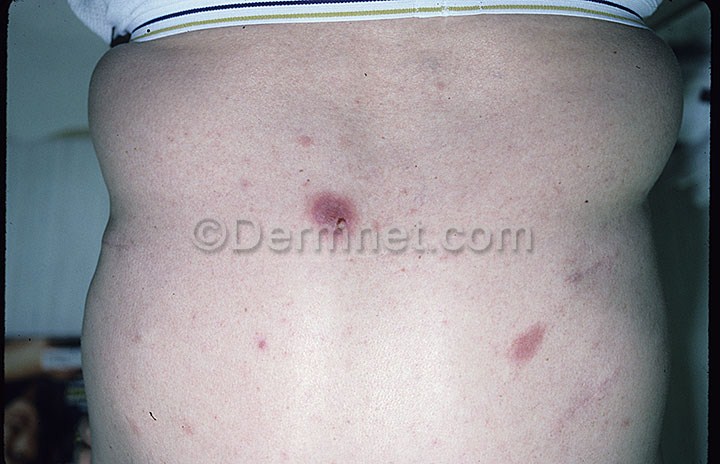
Disease: Exanthems and Drug Eruptions